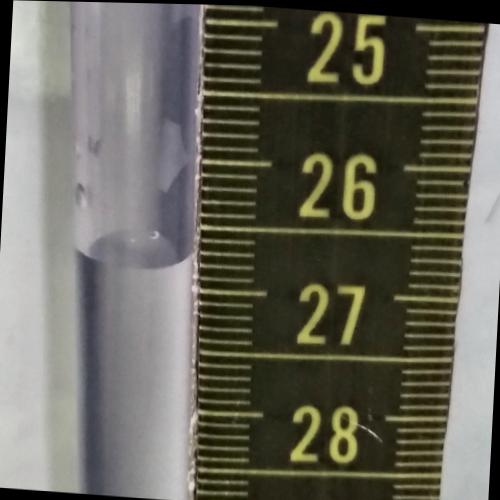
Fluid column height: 26.7 cm